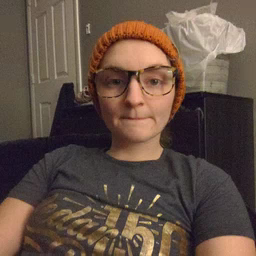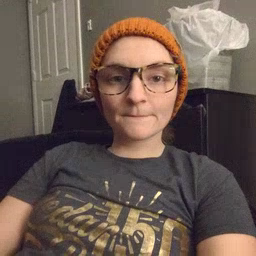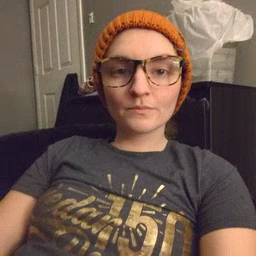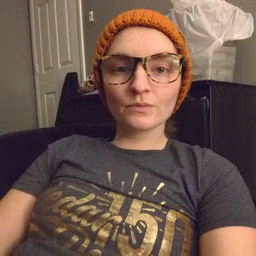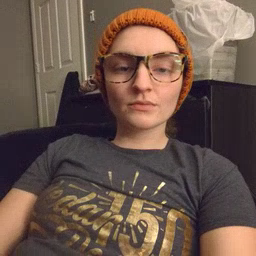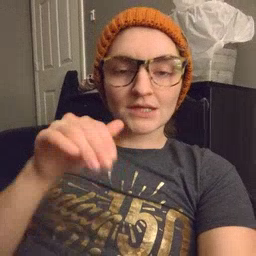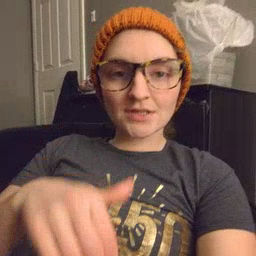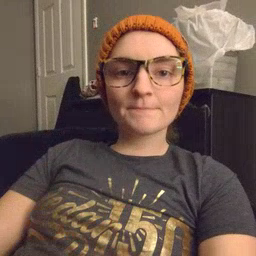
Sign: night